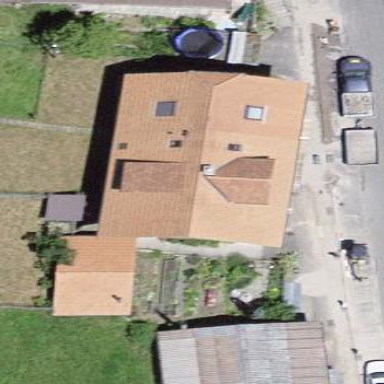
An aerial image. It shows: Residential building.